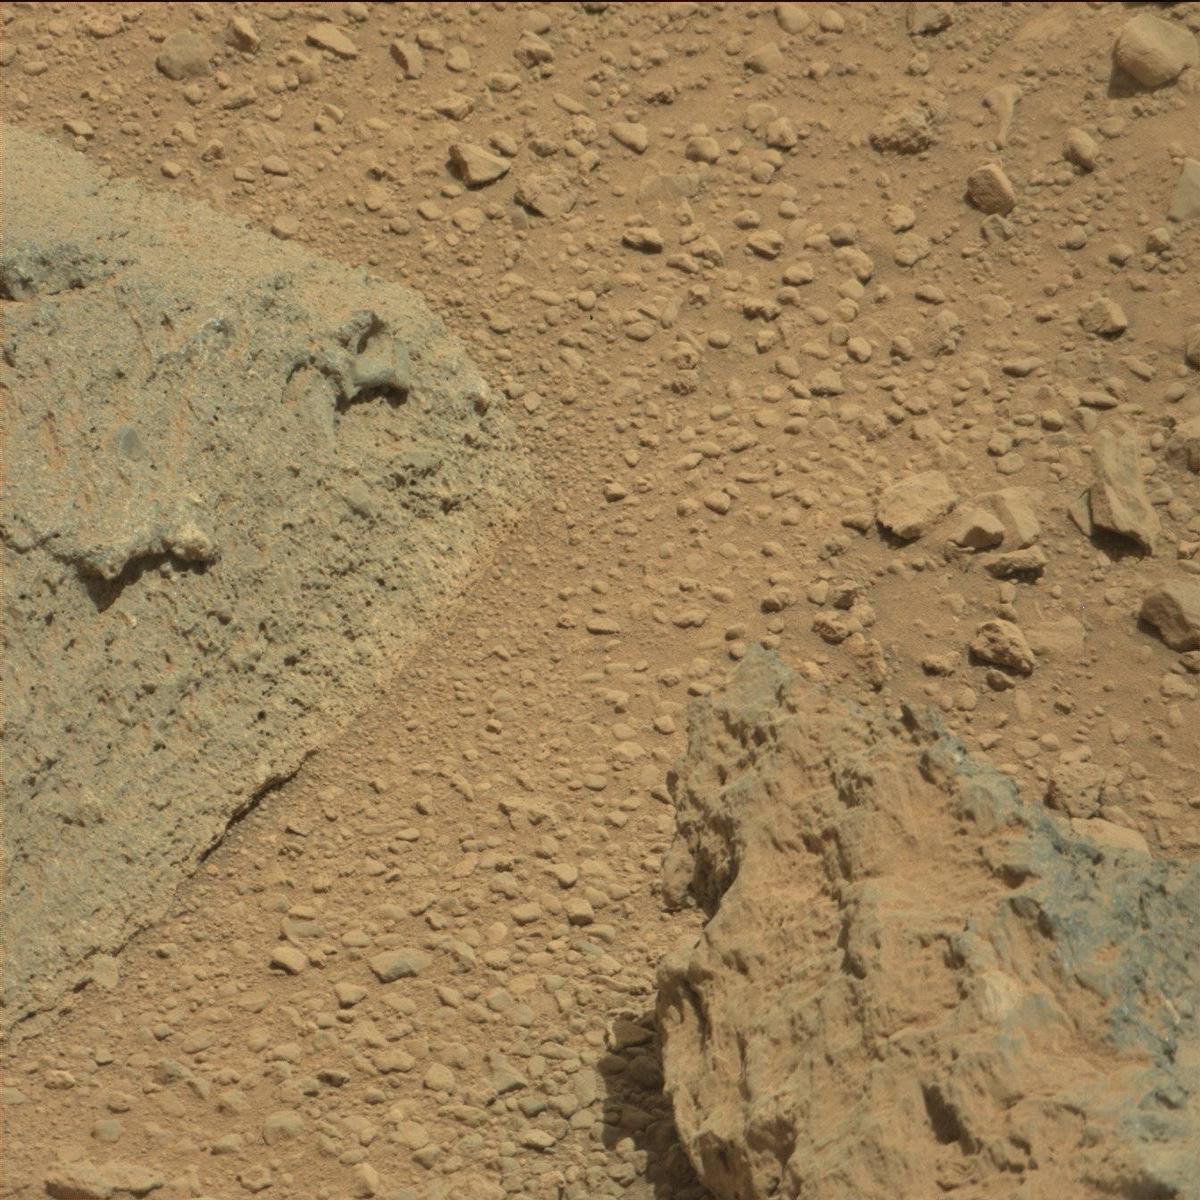
Terrain classes present: Bedrock, Rock, Sand / Soil